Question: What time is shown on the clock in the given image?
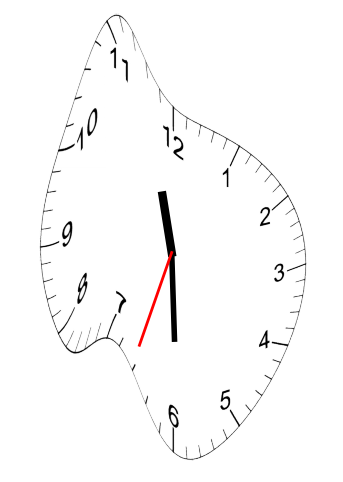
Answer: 11:29:33